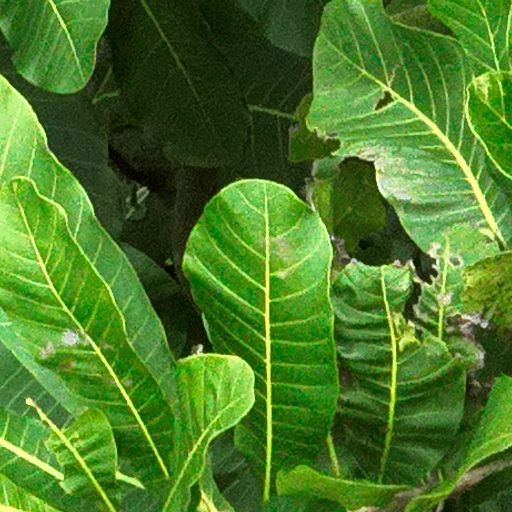
Species: Anacardium excelsum
GBIF accepted scientific name: Anacardium excelsum
Crown area (m\u00b2): 186.989